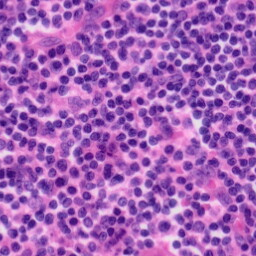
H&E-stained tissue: Tonsil